Field crop: maize
Growth stage: 1
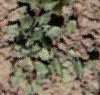
Species: convolvulus